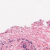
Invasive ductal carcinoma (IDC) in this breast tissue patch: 0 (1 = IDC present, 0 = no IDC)